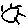
Label: sun